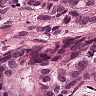
Metastatic tissue present: yes